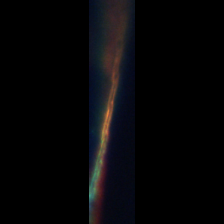
Taxon: Psuedo-nitzschia
Group: Diatoms